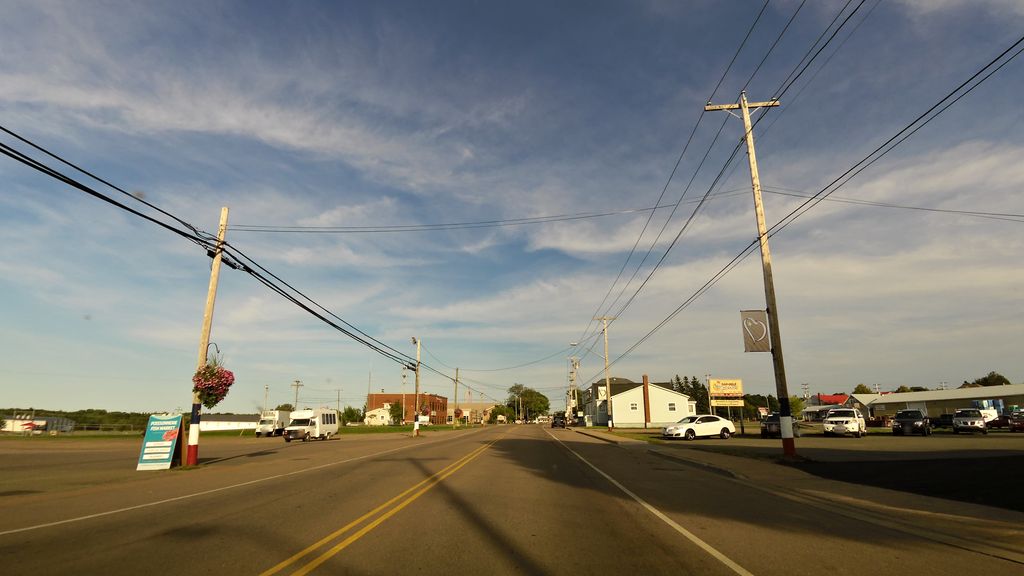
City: charlottetown